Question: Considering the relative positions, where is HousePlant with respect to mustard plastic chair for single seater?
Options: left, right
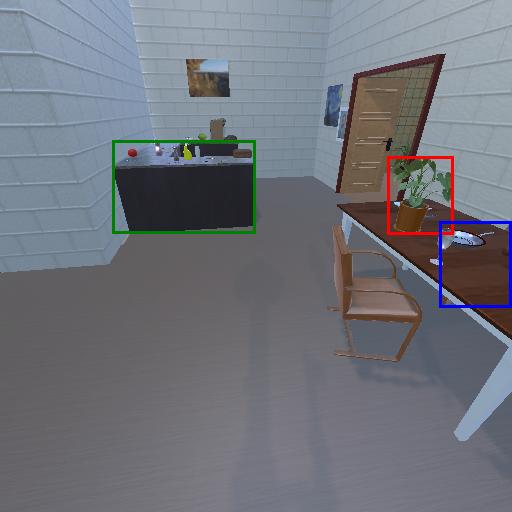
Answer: left